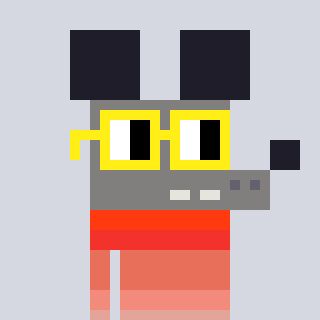
a pixel art character with square yellow glasses, a mouse-shaped head and a computerblue-colored body on a cool background